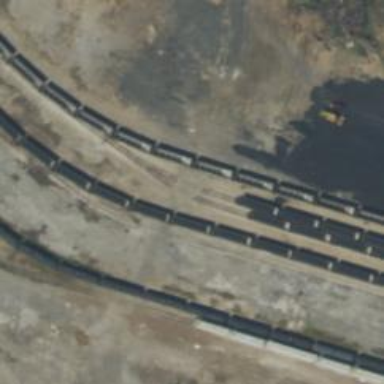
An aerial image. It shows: Unused railway yard.